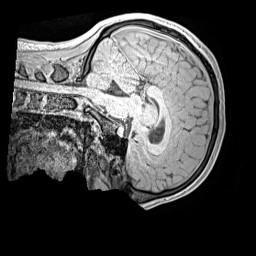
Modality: MP2RAGE
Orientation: sagittal
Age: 12
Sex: male
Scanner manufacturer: siemens
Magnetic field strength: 3 T
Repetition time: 4 s
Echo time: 0.00299 s